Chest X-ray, PA view. Patient: 58 years old, sex M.
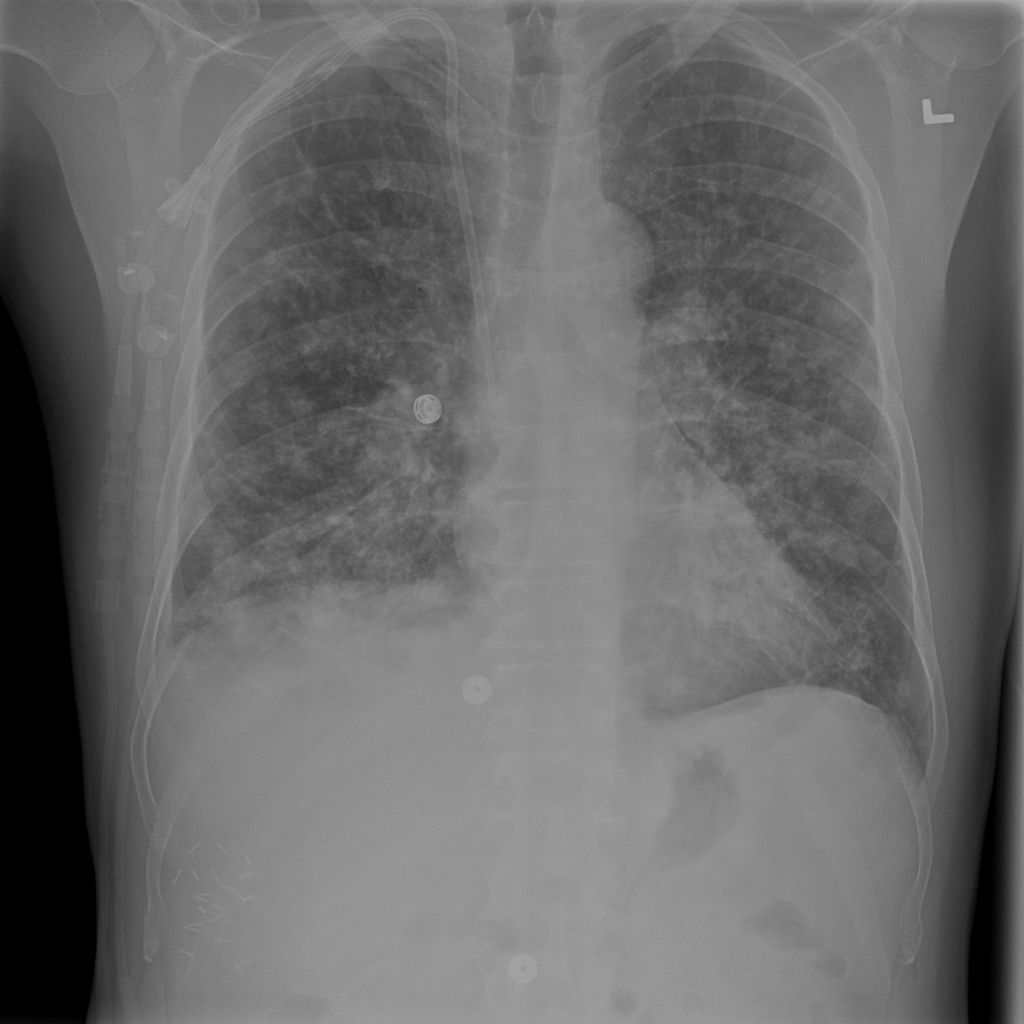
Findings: Effusion, Mass